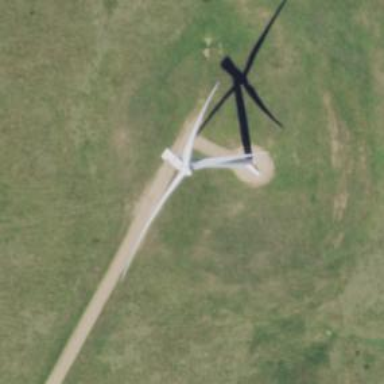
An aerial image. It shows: Wind turbine generator that utilizes wind as its source for generating electricity. It is of the horizontal axis type.